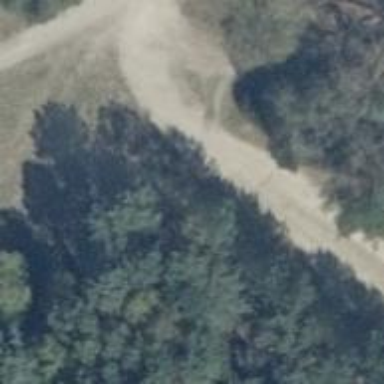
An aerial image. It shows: Track road with grade4 tracktype.